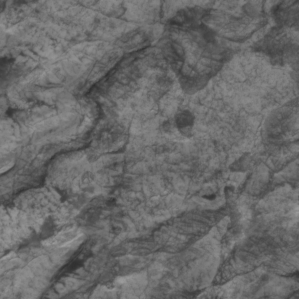
Label: non_frost